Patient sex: M
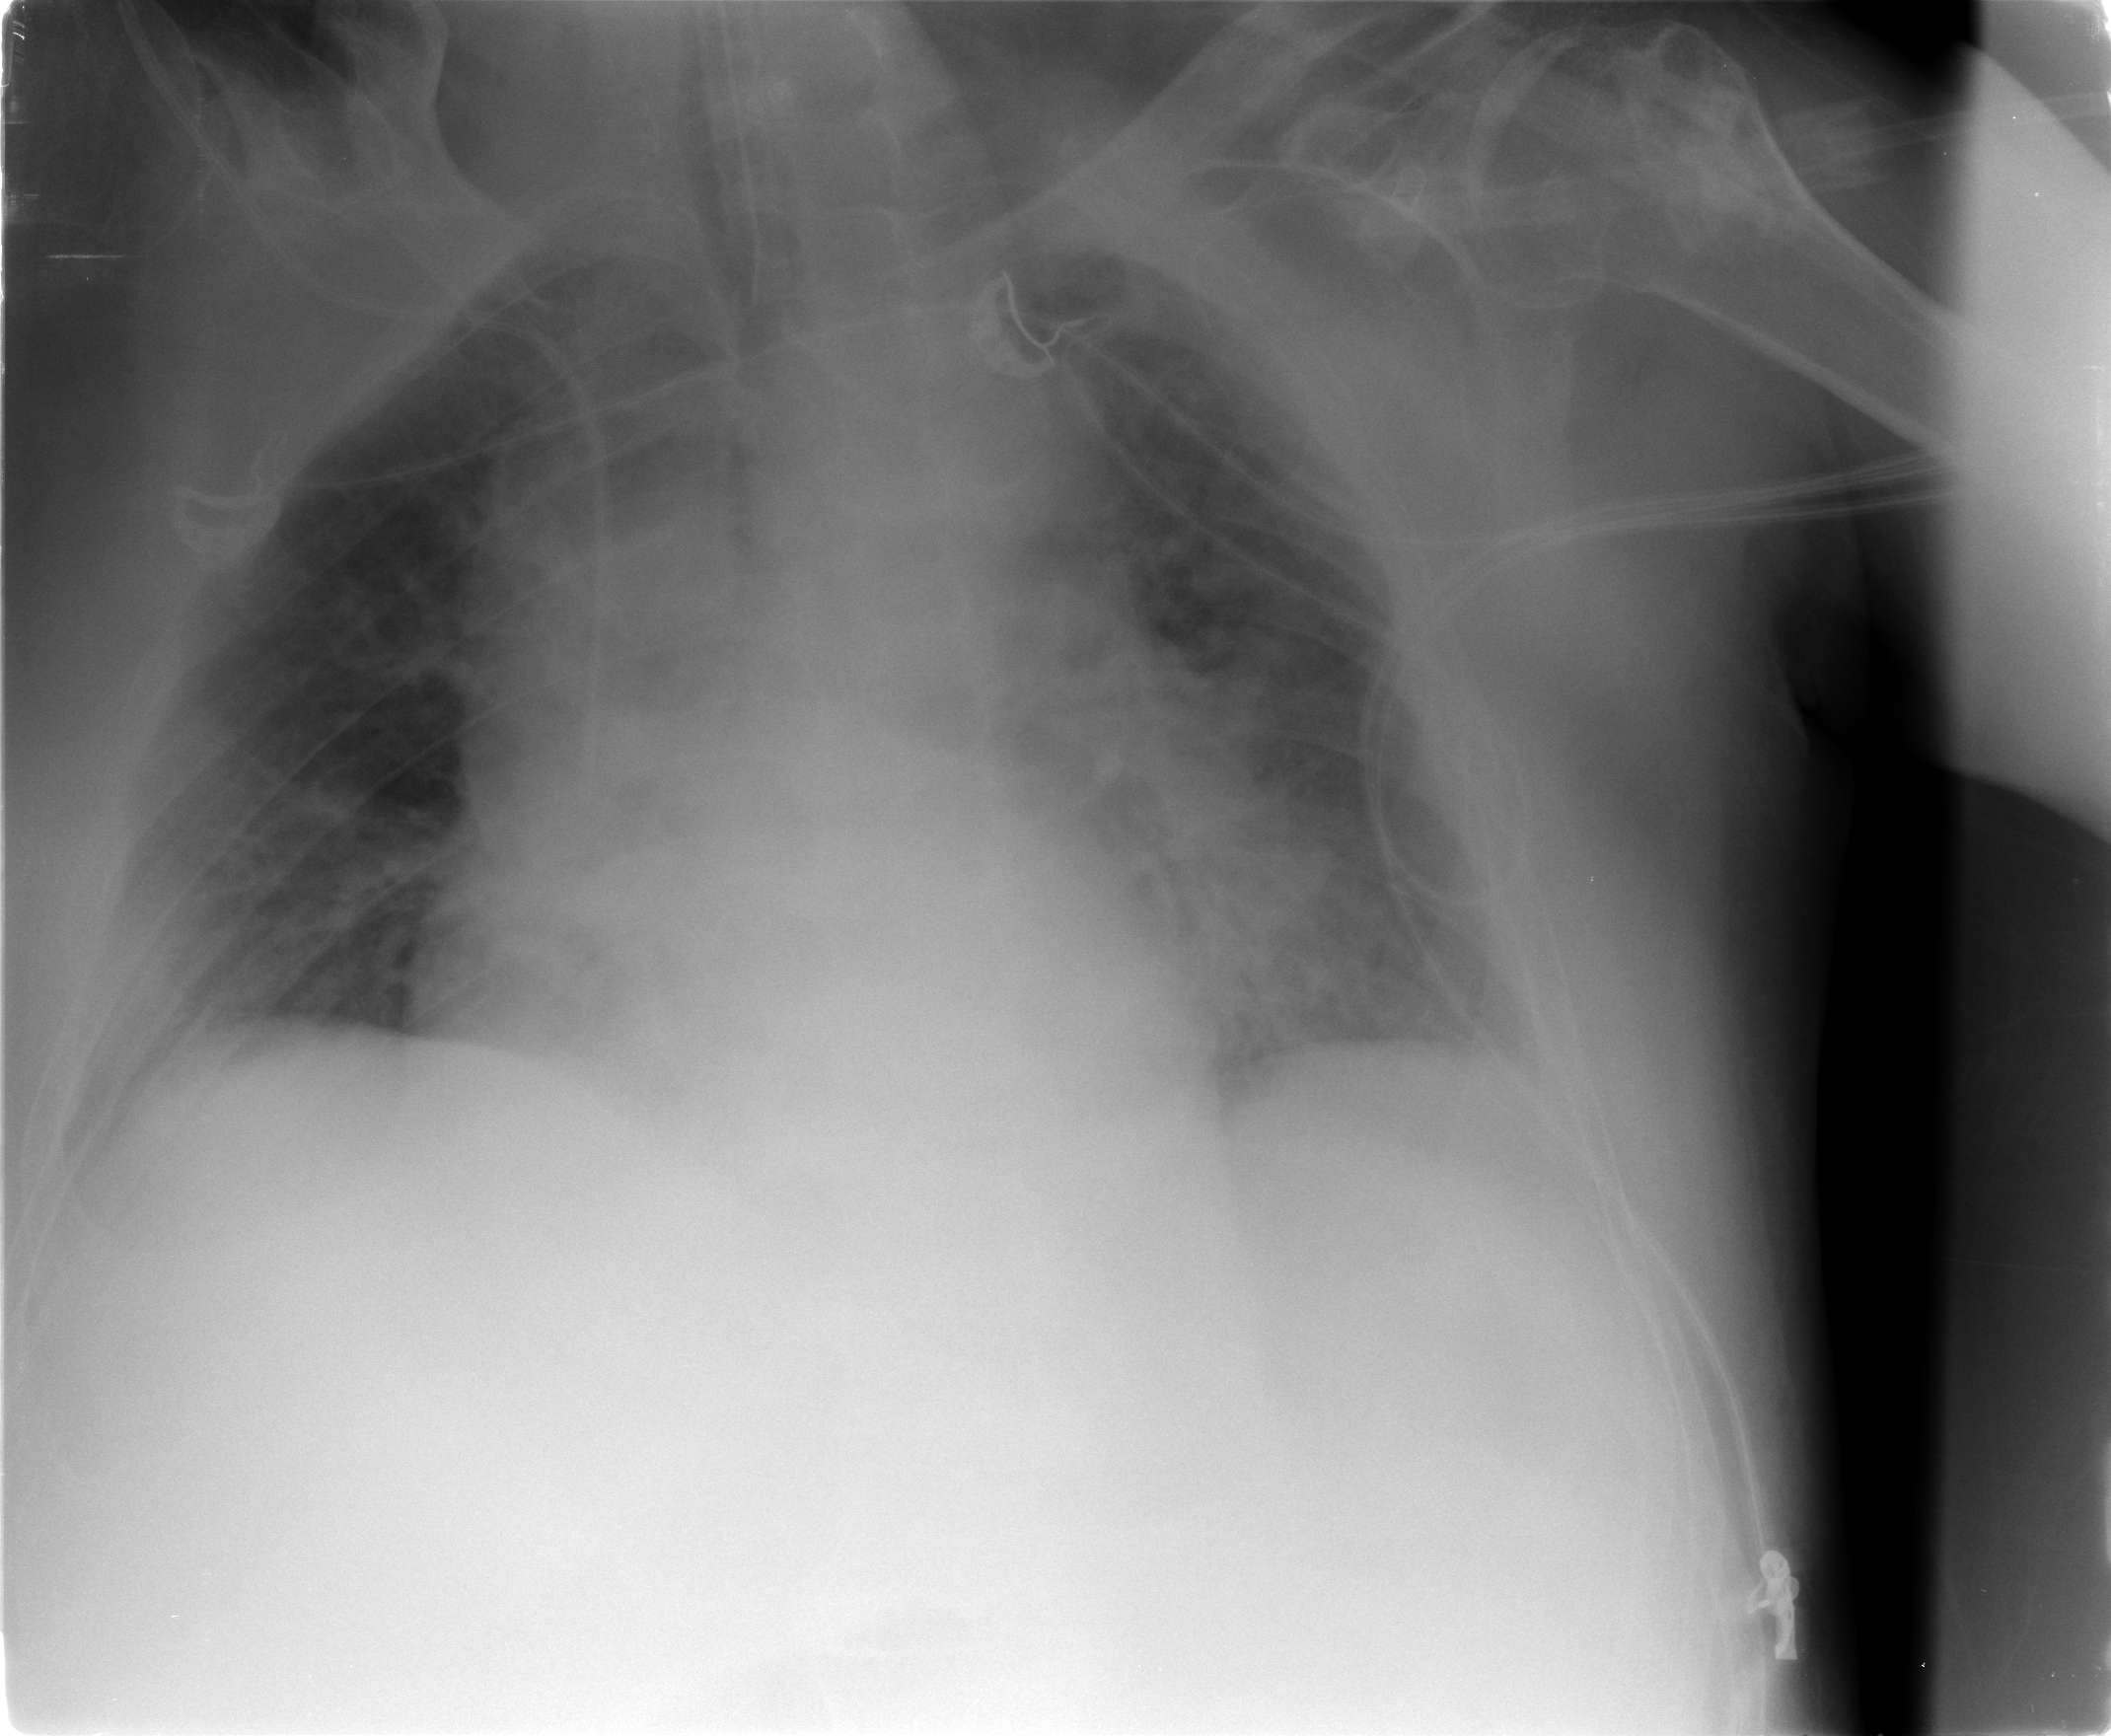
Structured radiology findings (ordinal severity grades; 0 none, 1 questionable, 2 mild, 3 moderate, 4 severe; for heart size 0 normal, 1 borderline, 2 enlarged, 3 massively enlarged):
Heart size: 0
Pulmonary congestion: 2
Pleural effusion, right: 0
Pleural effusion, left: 0
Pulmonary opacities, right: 1
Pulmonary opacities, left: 1
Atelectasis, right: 2
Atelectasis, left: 0